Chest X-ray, AP view. Patient: 58 years old, sex F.
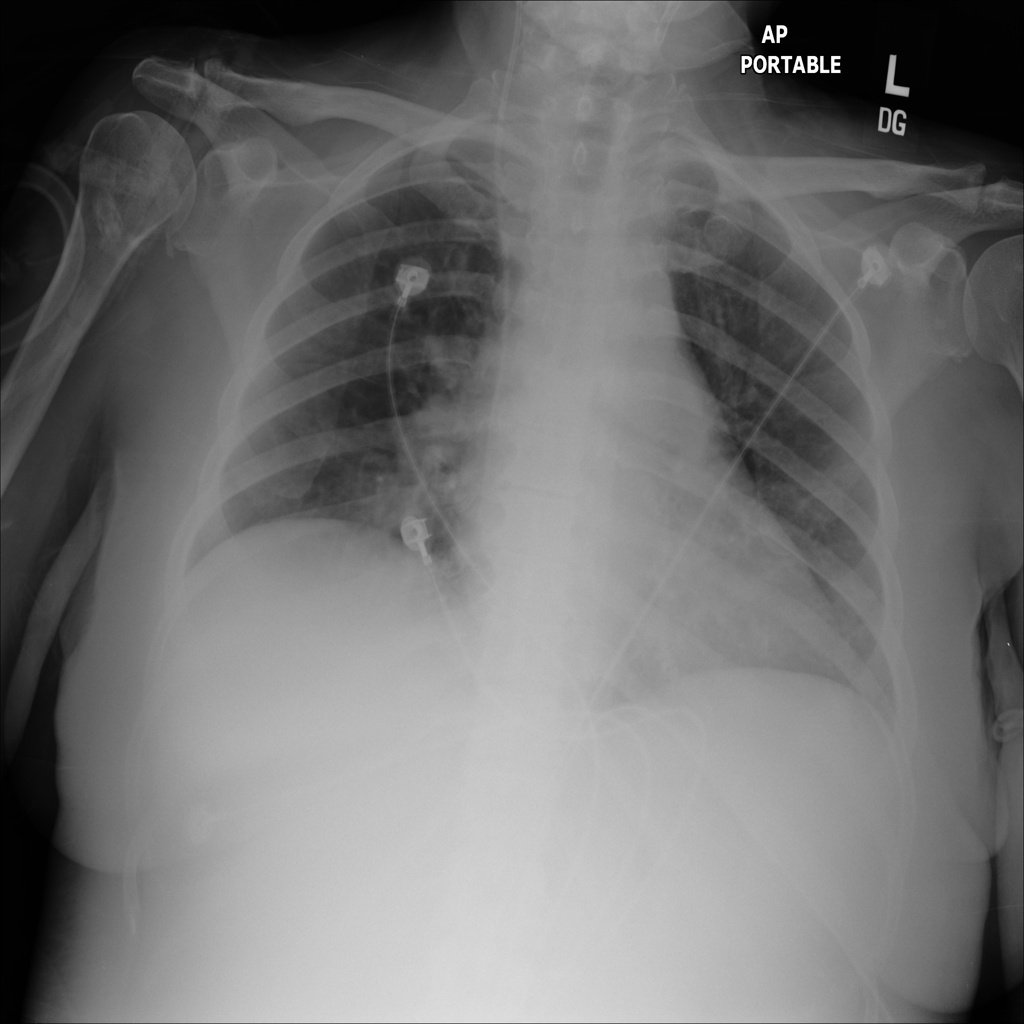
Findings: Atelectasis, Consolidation